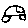
Label: car